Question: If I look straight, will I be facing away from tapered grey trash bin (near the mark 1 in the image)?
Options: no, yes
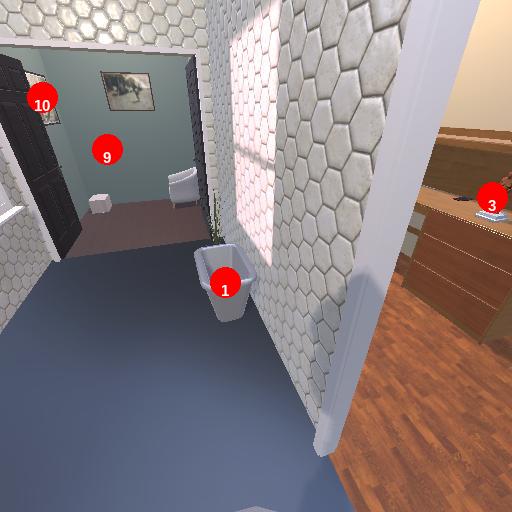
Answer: no